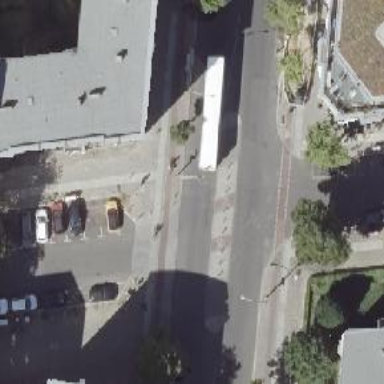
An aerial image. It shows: Living street with asphalt surface. There is parking lane on the right and parking on the left side of the street.